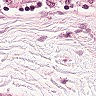
Metastatic tissue present: no